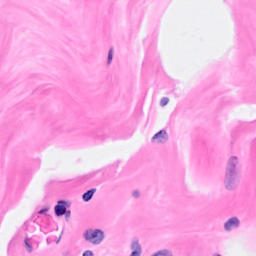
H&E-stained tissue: Breast